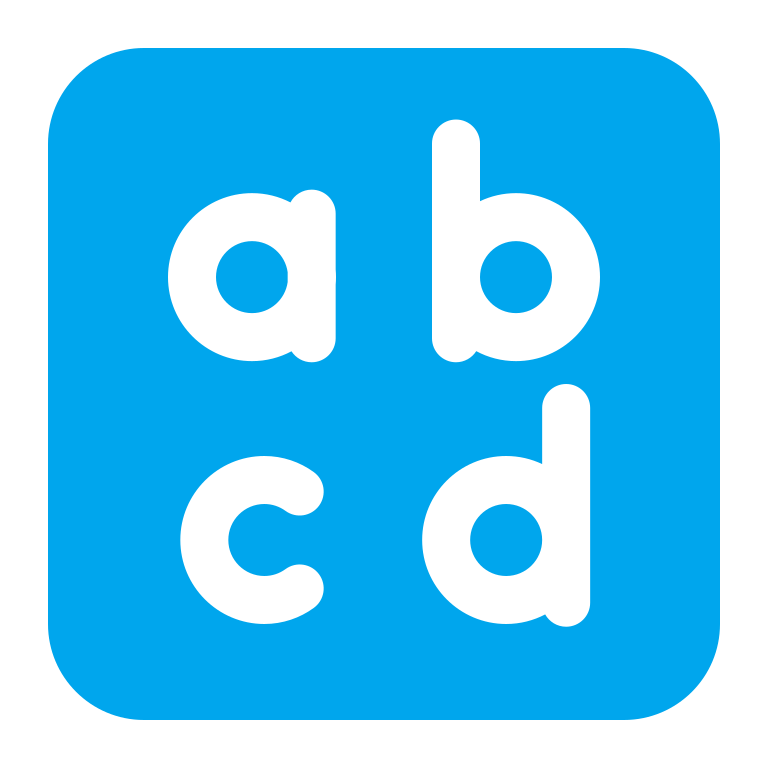
input latin lowercase flat